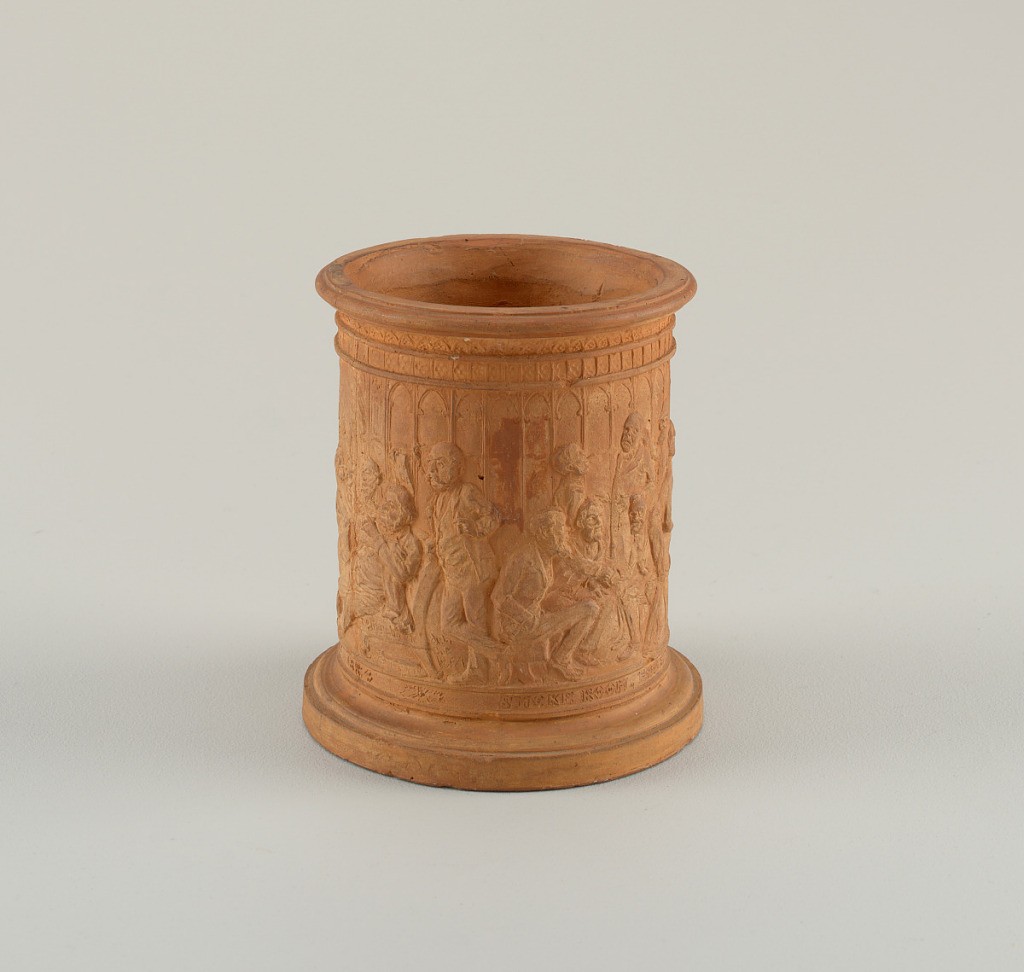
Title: Jar
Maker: Pipsshank
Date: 1884
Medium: Molded earthenware
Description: Cylindrical, unglazed terracotta. Molded lip, below band of gothic arcade. Central area with continuous relief frieze of 28 figures, caricatures of members of the House of Commons, seated and standing within gothic revival architecture.  Lower section recessed, with inscription. Spreading circular foot. Crudely potted with seam visible oat side. Unfinished interior.